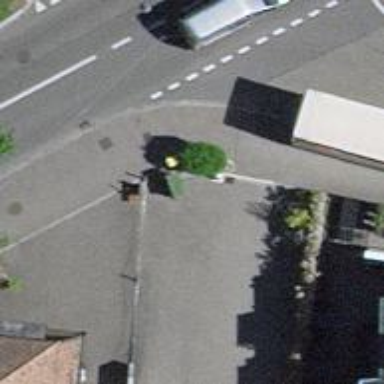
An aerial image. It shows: Post box.